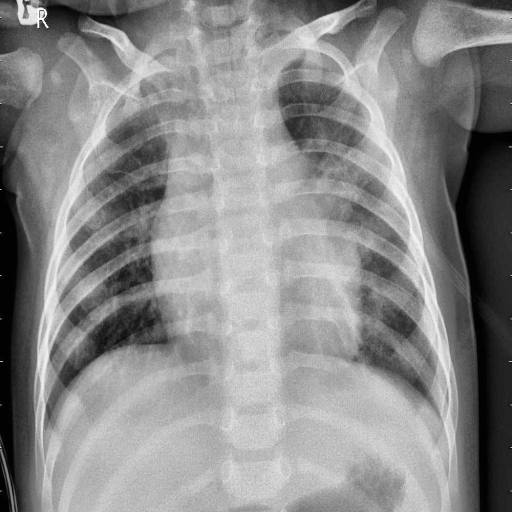
Finding: PNEUMONIA